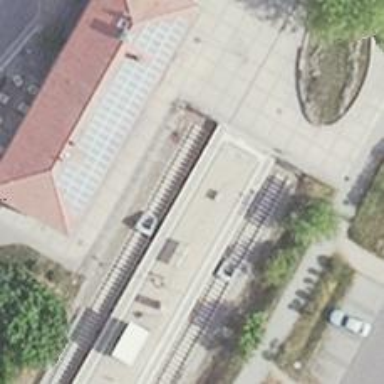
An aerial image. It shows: Close-up of railway platform edge.